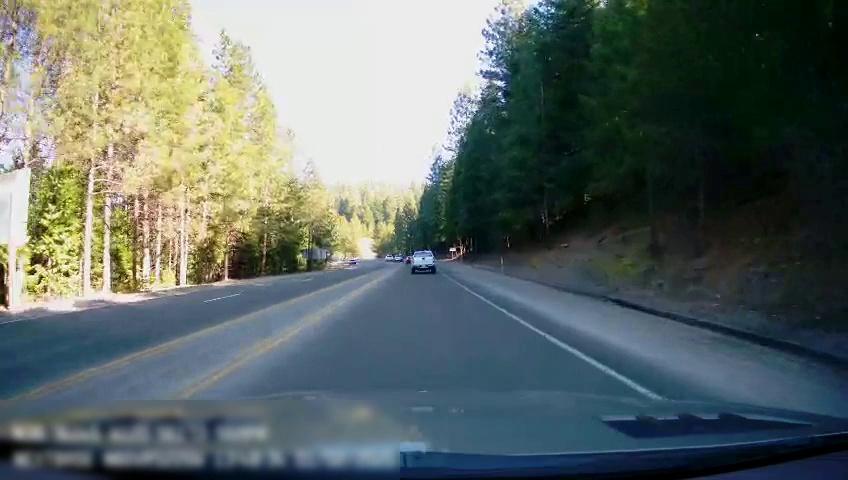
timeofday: Day
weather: Sunny
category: Drivable Space
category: Vehicles | Truck
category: Lanes | Alternate Lane
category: Lanes | Current Lane
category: Lanes | Opposite Lane
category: Lanes | Opposite Lane